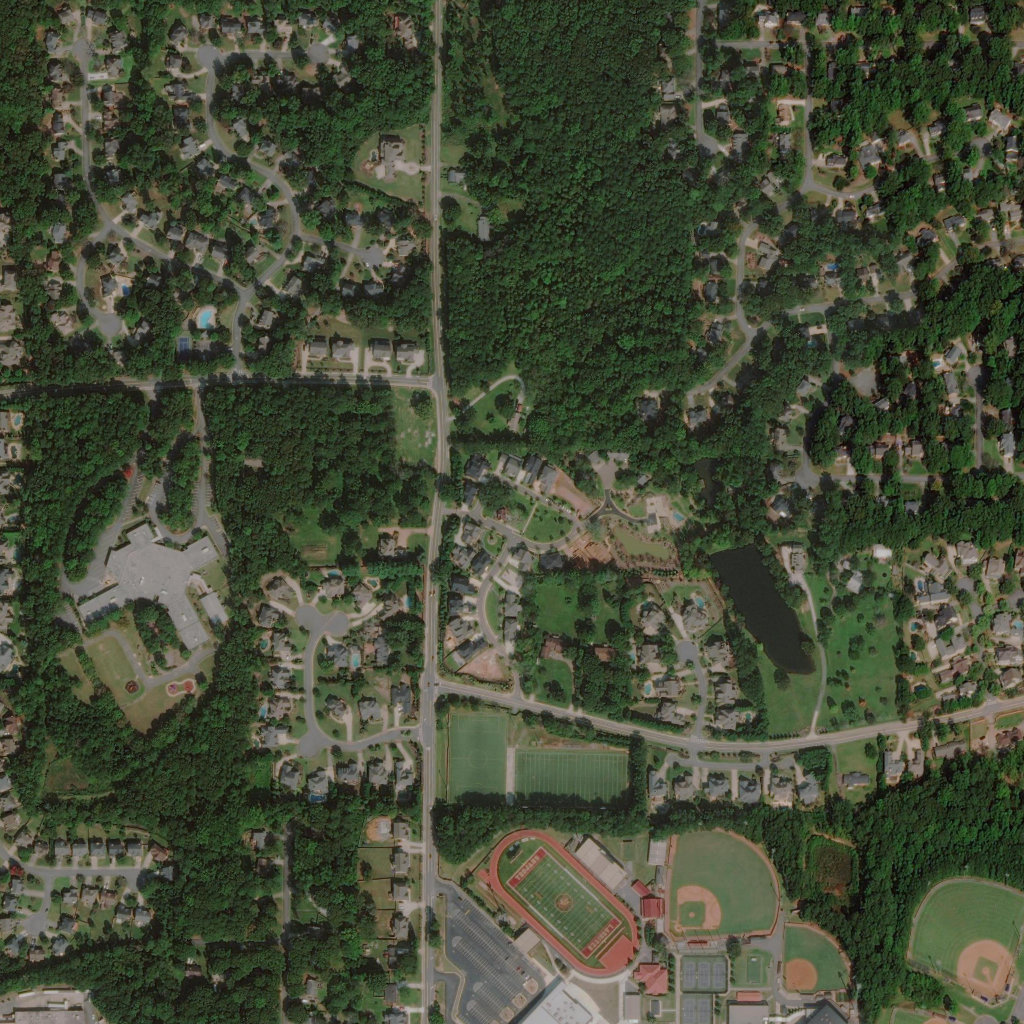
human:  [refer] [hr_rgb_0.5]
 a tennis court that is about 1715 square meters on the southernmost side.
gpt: <box>[[66, 93, 71, 97, 0]]</box>